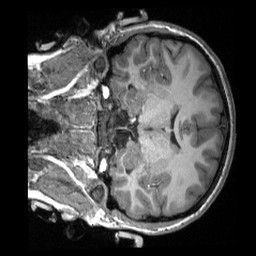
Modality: T1w
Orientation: coronal
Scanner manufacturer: siemens
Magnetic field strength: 3 T
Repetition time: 2.3 s
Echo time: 0.00308 s